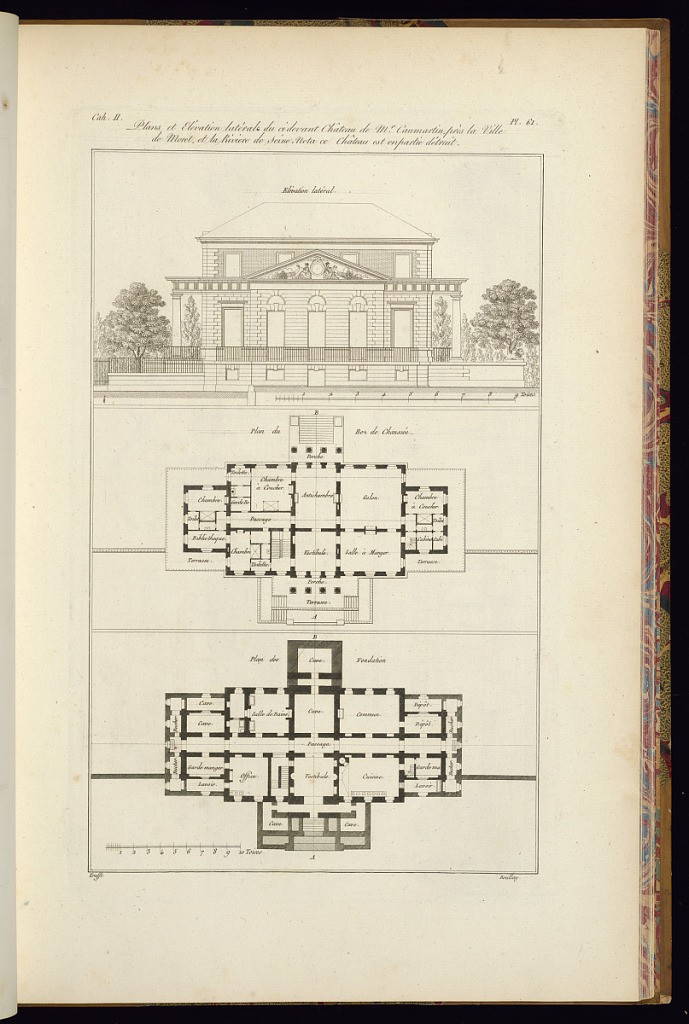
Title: Plans et Elévation lateral du ci devant Château de Mr. Caumartin, près la Ville de Moret, et la Riviere de Seine
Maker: Jean-Charles Krafft, French, 1764 - 1833
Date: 1812
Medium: Etching and engraving on paper
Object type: Print
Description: An architectural print with an exterior elevation and two floorplans for a chateau with neoclassical motifs, columns, and a pediment. The plate is titled, numbered, and signed.